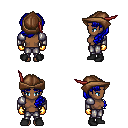
a pixel art fantasy rpg character, female body template, human, dark skin, steel arm armor, metal pants, blue princess hairstyle, leather cap, gold gloves, black shoes, four views (front, back, left, right), 2x2 character sprite sheet, small pixel art, hard edges, no anti-aliasing